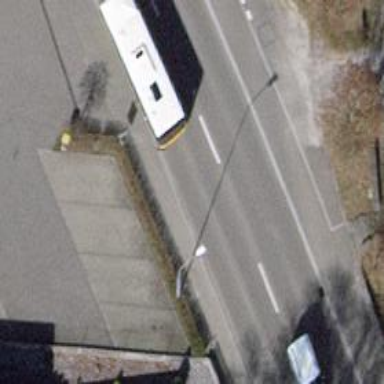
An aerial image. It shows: Bus stop with platform for public transport.